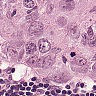
Metastatic tissue present: yes